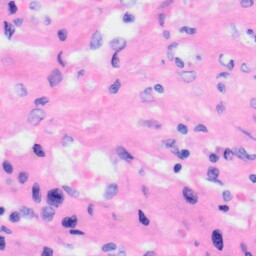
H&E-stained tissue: Liver